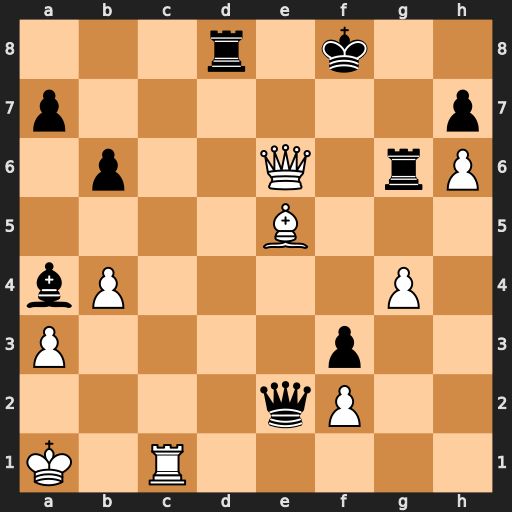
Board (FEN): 3r1k2/p6p/1p2Q1rP/4B3/bP4P1/P4p2/4qP2/K1R5
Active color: w
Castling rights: -
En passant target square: -
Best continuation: Bd6+ Rxd6 Rc8+ Rd8 Rxd8+ Be8 Rxe8#